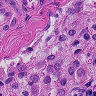
Metastatic tissue present: no